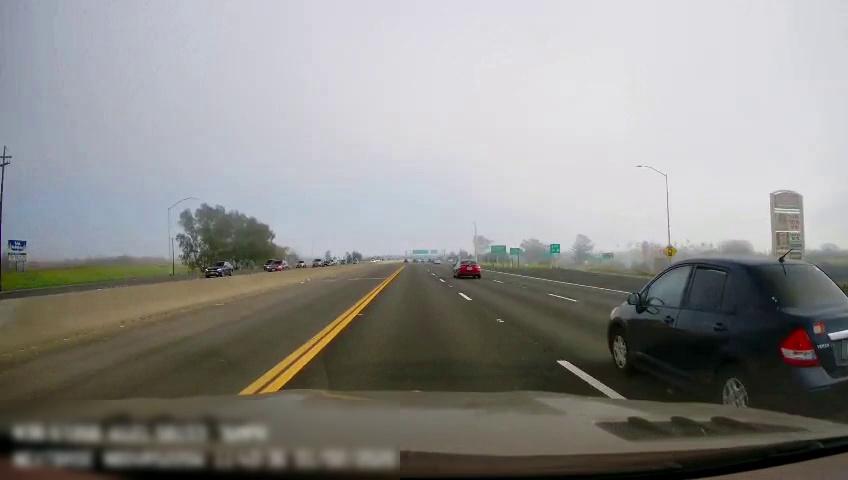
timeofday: Day
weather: Sunny
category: Drivable Space
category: Vehicles | Car
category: Vehicles | SUV
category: Vehicles | Truck
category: Vehicles | Car
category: Vehicles | Truck
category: Drivable Space
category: Vehicles | Car
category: Vehicles | Car
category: Lanes | Opposite Lane
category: Lanes | Current Lane
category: Lanes | Current Lane
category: Lanes | Alternate Lane
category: Lanes | Alternate Lane
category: Traffic | Signs
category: Traffic | Signs
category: Traffic | Signs
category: Traffic | Signs
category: Traffic | Signs
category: Traffic | Signs